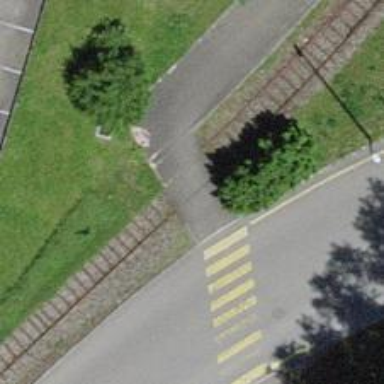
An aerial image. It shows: Disused railway spur with one track.